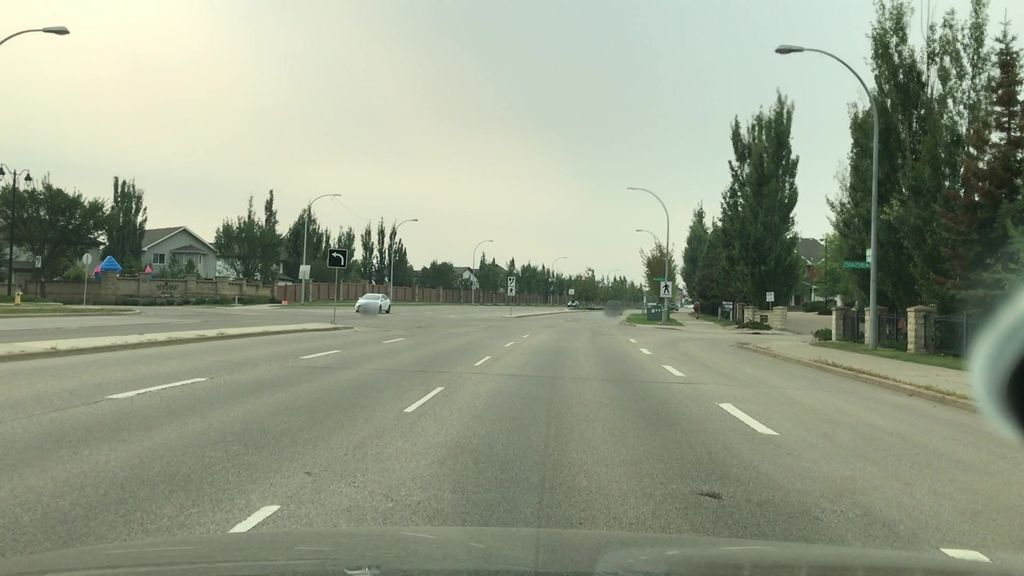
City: edmonton